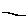
Label: line